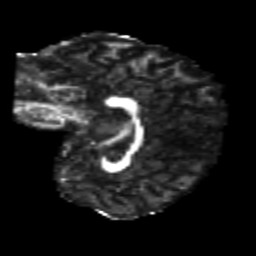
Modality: FA
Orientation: sagittal
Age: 24
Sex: female
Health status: healthy
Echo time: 0.074 s